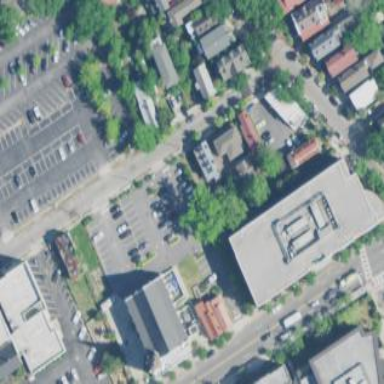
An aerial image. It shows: Bank building.